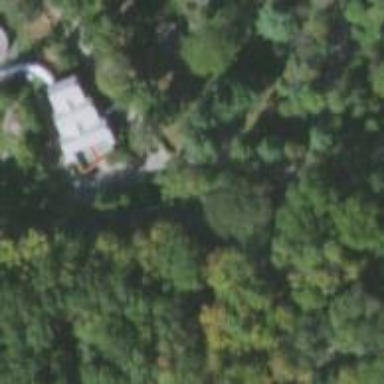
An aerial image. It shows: Driveway leading to service road.